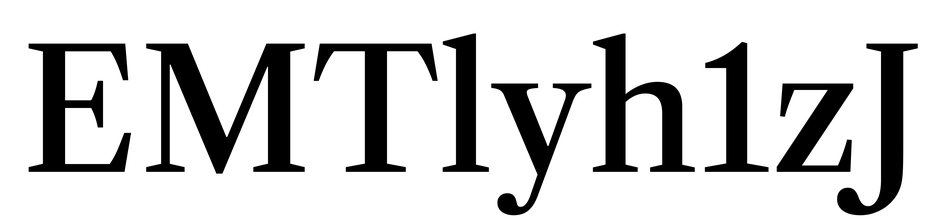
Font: LibreCaslonText_Medium